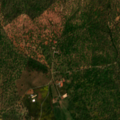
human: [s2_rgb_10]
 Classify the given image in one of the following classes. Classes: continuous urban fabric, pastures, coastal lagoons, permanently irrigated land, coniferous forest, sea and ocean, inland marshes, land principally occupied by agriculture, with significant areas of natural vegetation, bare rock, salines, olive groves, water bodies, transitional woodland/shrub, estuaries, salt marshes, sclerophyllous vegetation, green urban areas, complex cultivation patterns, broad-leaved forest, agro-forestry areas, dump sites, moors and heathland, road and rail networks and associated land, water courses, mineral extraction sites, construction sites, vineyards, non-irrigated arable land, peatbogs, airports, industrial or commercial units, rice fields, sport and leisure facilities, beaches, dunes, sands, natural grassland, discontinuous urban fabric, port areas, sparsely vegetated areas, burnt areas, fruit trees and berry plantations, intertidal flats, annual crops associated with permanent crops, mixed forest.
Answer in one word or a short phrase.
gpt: continuous urban fabric